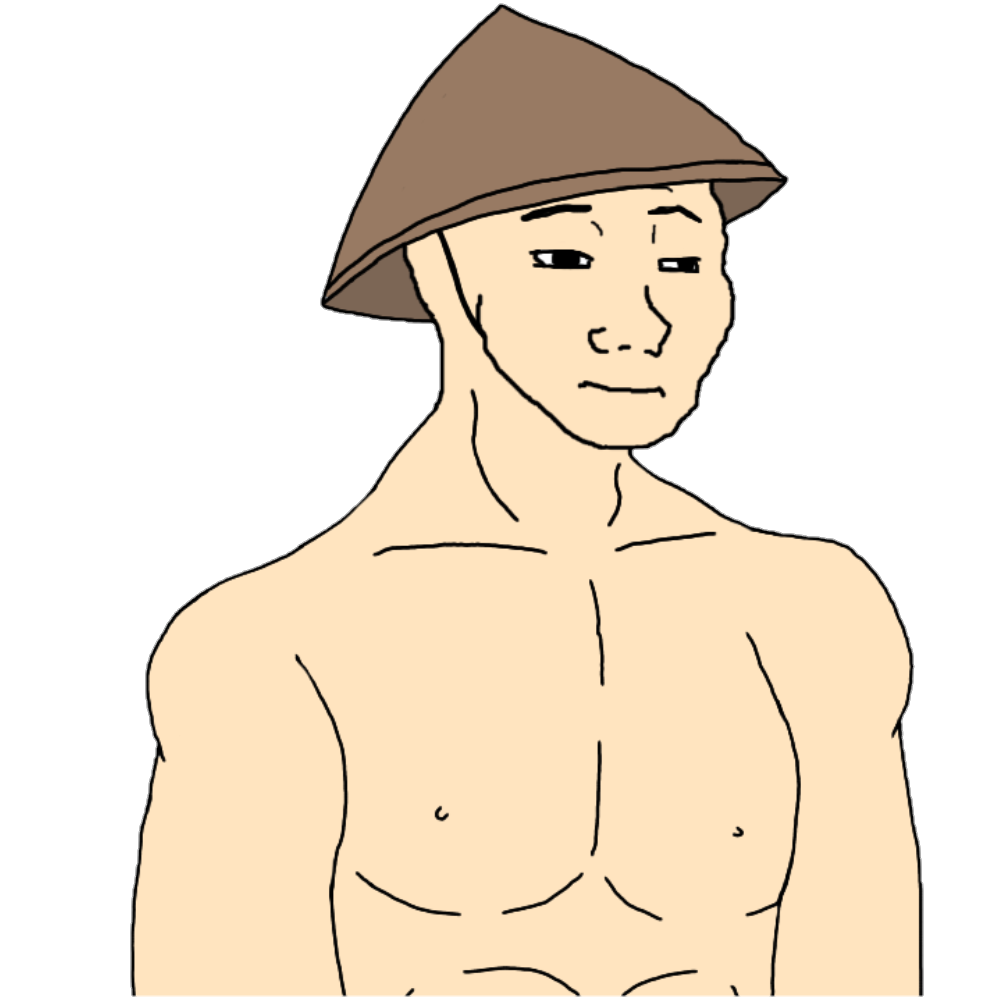
Label: 5_Stronkjak